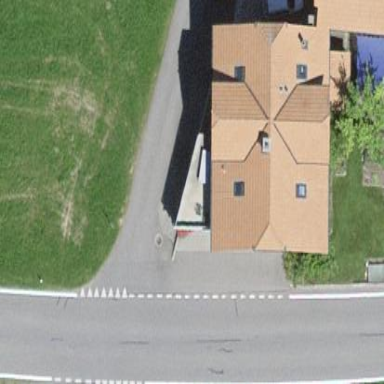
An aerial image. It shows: Residential building.